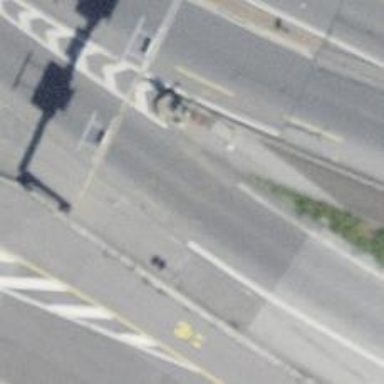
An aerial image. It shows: Unmarked road crossing.